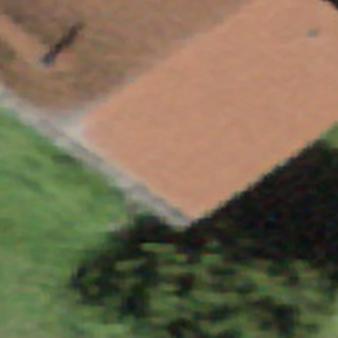
Label: other